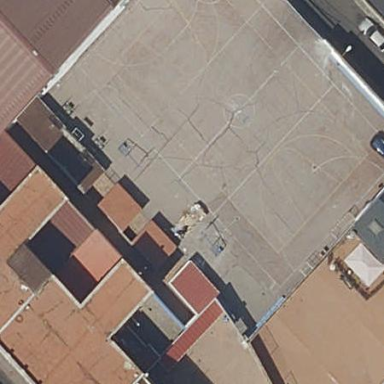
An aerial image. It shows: School.